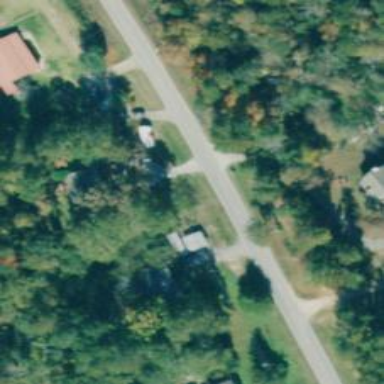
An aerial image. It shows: Driveway leading to service road.